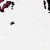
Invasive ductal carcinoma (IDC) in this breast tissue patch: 0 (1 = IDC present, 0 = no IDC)